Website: apple
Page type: address-validator
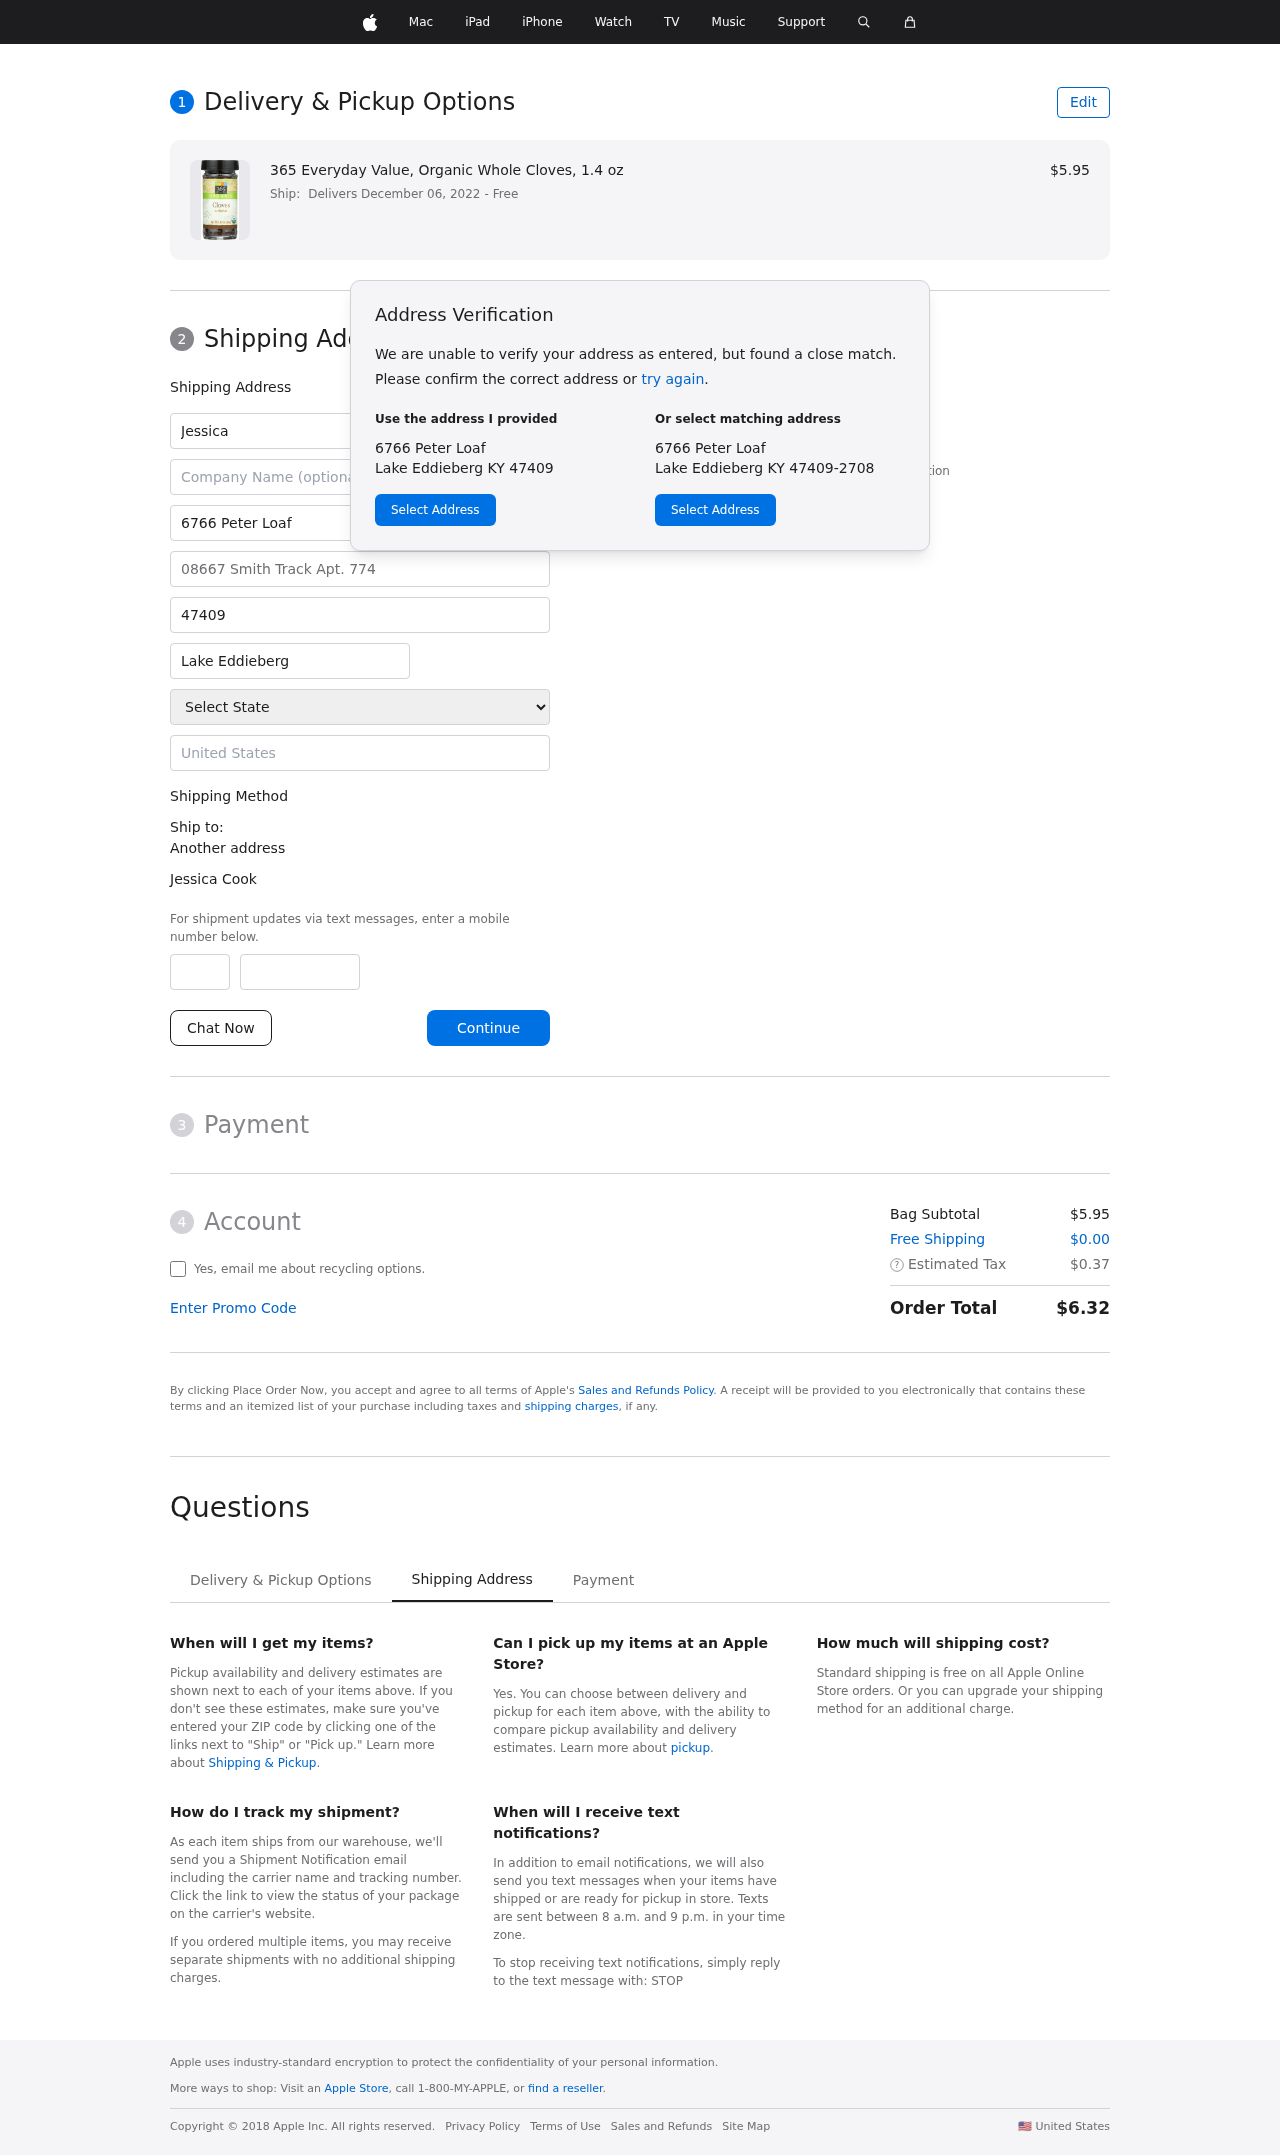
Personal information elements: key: PII_CITY
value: Lake Eddieberg
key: PII_COUNTRY
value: United States
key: PII_FIRSTNAME
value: Jessica
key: PII_FULLNAME
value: Jessica Cook
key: PII_LASTNAME
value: Cook
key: PII_PHONE_AREA
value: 351
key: PII_PHONE_SUFFIX
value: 1423
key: PII_POSTCODE
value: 47409
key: PII_STATE
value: Kentucky
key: PII_STREET
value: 6766 Peter Loaf
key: PII_STREET2
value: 08667 Smith Track Apt. 774
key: PII_CITY_STATE_ZIP
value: Lake Eddieberg KY 47409
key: PII_STATE_ABBR
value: KY
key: PII_POSTCODE_FULL
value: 47409
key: PII_POSTCODE_NUMERIC
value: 47409
Product elements: key: PRODUCT1_NAME
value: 365 Everyday Value, Organic Whole Cloves, 1.4 oz
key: PRODUCT1_PRICE
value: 5.95
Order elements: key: ORDER_DELIVERY_DATE
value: Delivers December 06, 2022
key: ORDER_SUBTOTAL
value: $5.95
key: ORDER_SHIPPING_COST
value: $0.00
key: ORDER_TAX
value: $0.37
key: ORDER_TOTAL
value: $6.32